Field crop: tomato
Growth stage: 2
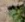
Species: solanum